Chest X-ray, PA view. Patient: 33 years old, sex M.
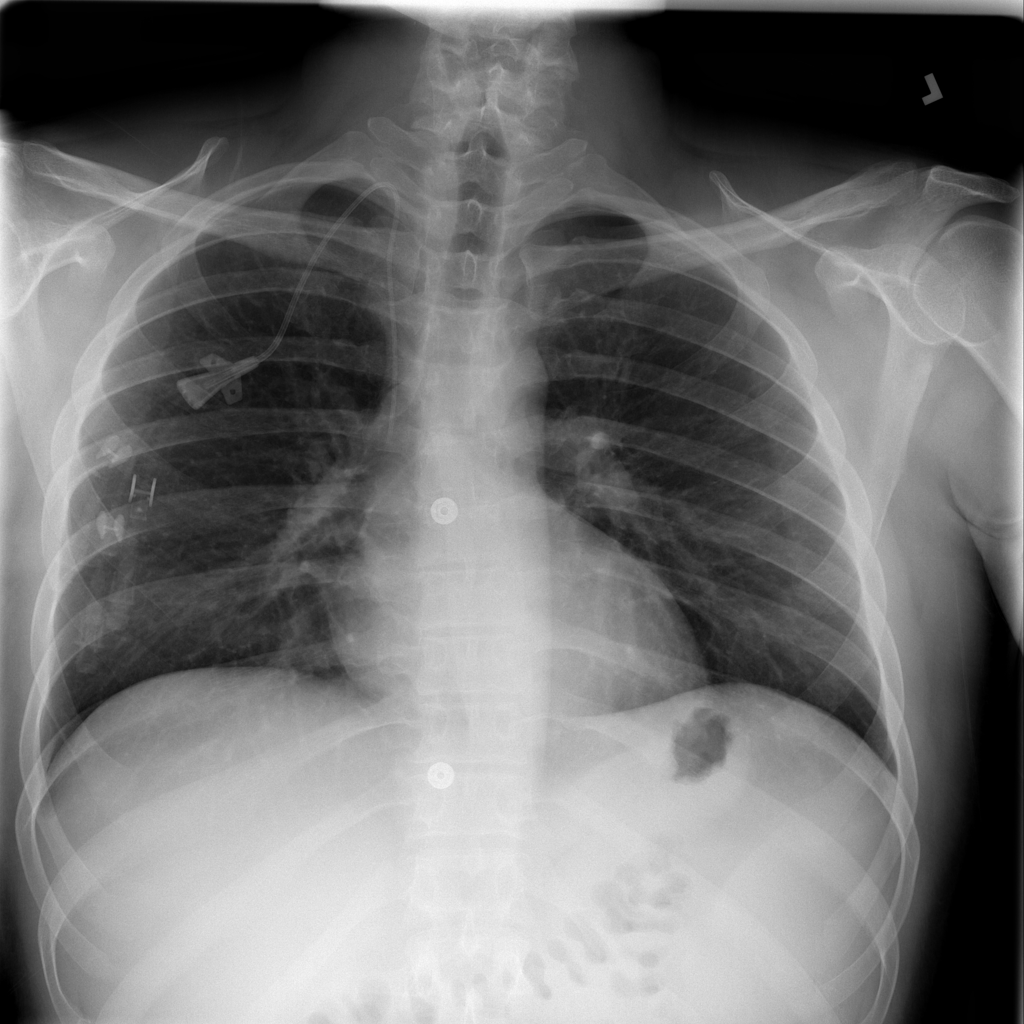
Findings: No Finding